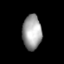
Tissue: lung
Cell type: Endothelial cells
Senescence score: 0.6085
Nuclear area (px): 651
Mean DAPI intensity: 160.458